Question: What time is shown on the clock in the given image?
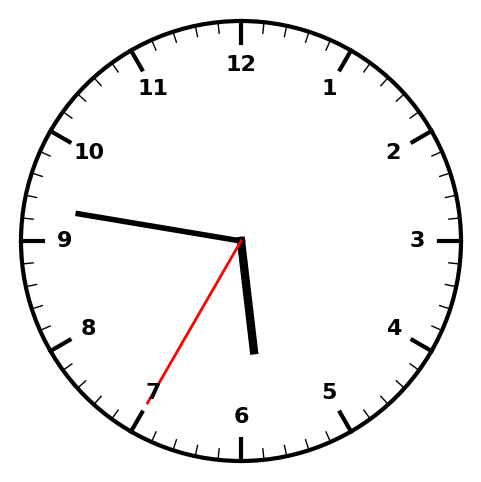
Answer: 05:46:35